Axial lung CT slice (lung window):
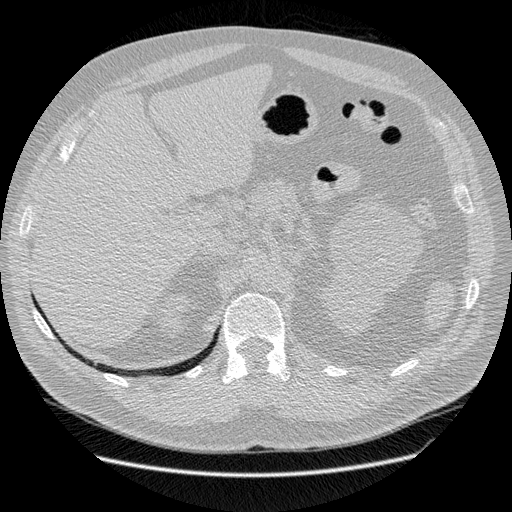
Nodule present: no